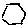
Label: hexagon